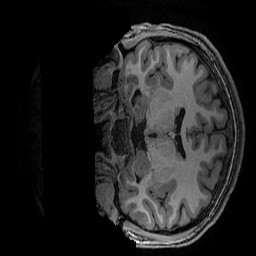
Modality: T1w
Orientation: coronal
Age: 16
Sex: female
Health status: ill
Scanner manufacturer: ge
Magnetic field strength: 3 T
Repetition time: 0.007664 s
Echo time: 0.00342 s